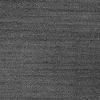
Atmospheric dust classification: dusty